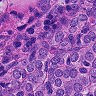
Metastatic tissue present: yes